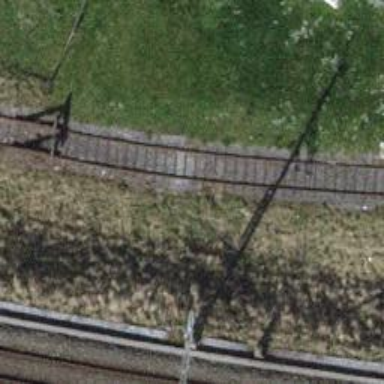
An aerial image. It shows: Single-track spur railway line.